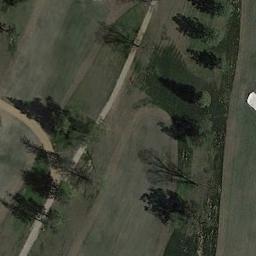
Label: golf_course